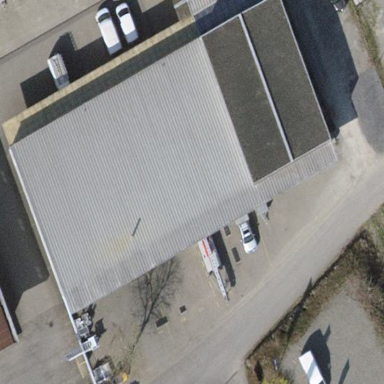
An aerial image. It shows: Industrial building.